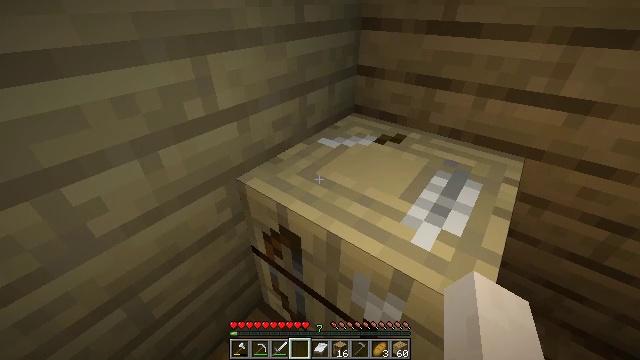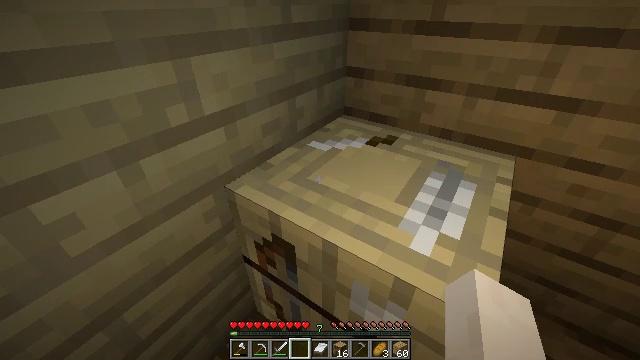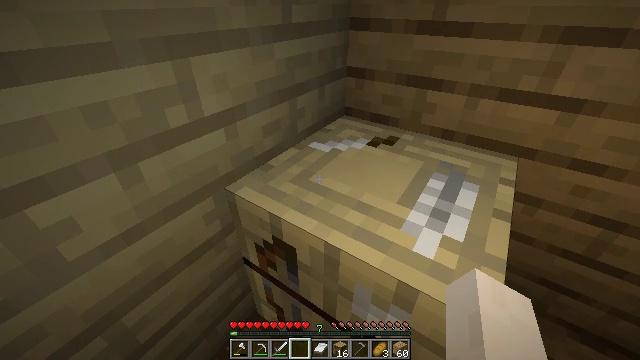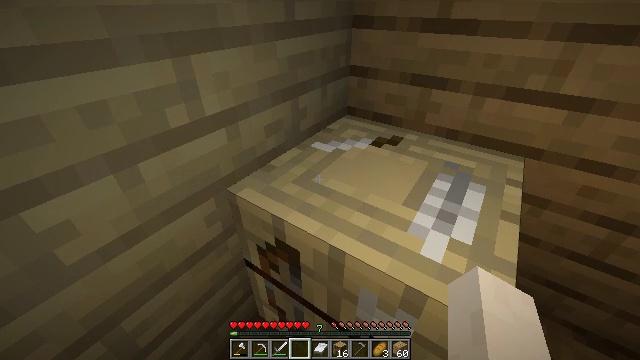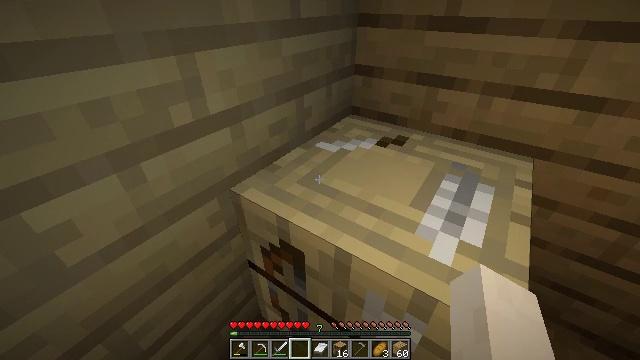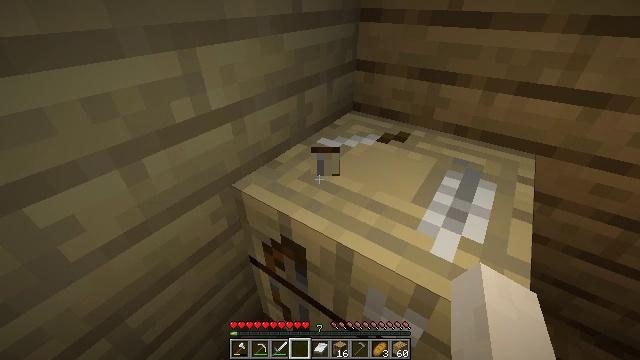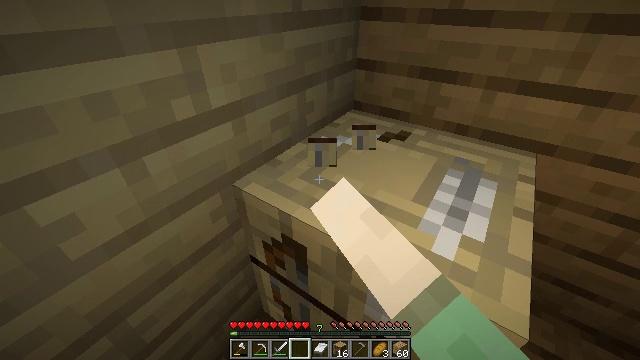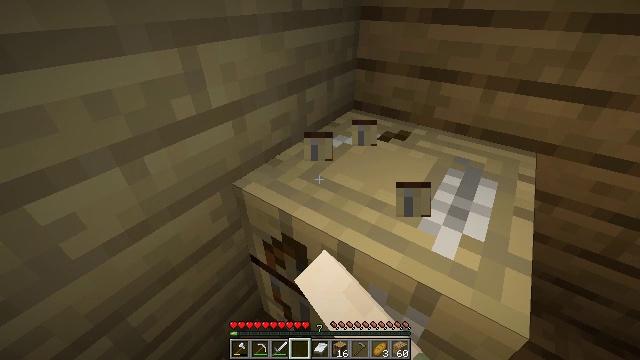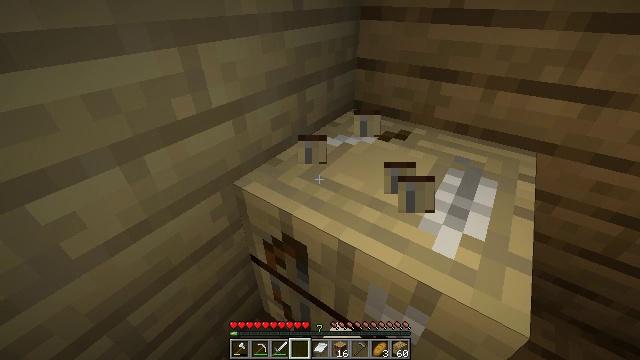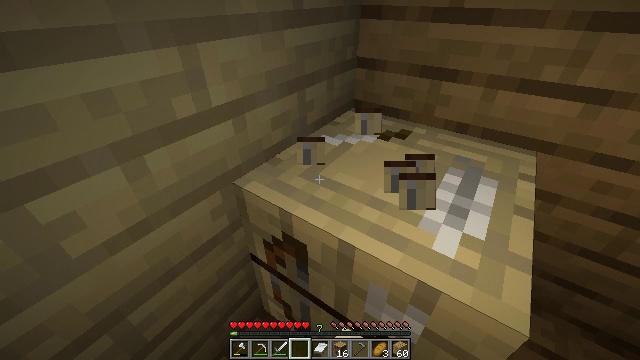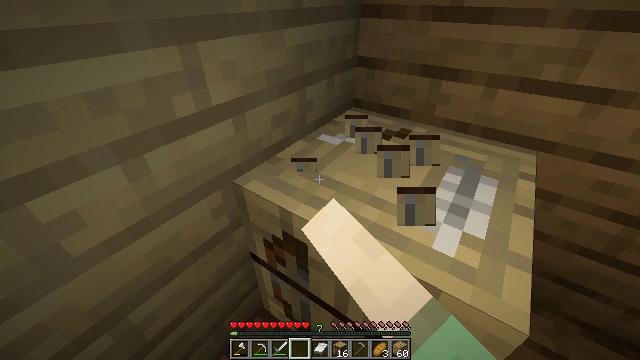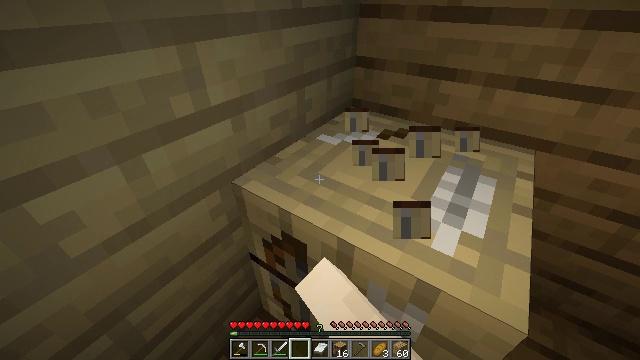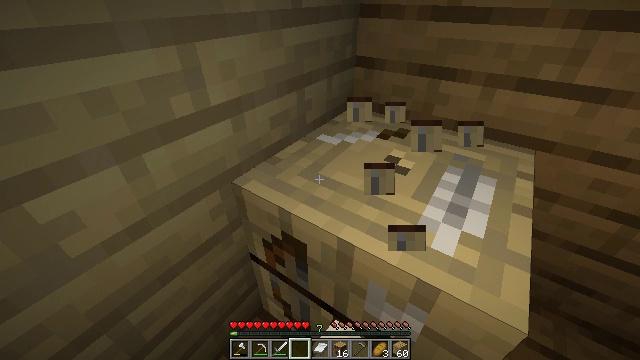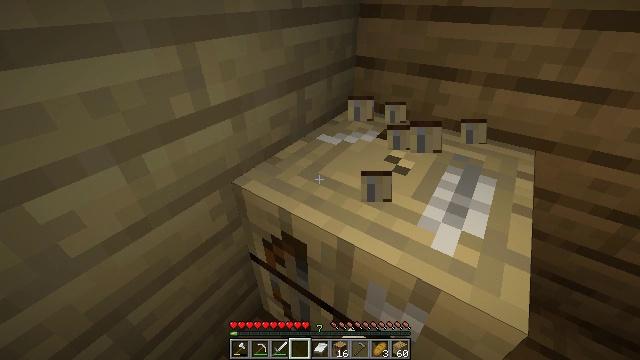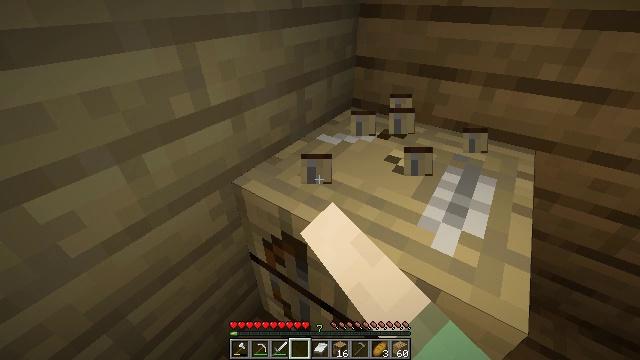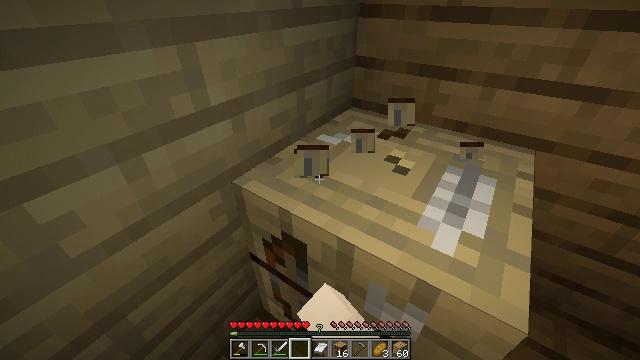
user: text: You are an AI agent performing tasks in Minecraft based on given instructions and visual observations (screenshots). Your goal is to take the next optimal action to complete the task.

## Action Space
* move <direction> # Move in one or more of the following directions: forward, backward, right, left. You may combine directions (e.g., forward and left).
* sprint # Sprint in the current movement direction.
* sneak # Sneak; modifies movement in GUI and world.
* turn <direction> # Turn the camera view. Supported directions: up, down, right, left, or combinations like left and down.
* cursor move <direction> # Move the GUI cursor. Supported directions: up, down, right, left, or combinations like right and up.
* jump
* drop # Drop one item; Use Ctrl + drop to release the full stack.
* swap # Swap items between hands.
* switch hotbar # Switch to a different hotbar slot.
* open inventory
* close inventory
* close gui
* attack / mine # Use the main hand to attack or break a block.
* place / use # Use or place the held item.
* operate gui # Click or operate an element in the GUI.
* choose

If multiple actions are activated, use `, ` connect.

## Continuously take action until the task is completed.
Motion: motion action
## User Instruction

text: Recycle the fletching table.
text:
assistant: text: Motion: turn right
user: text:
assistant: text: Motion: no_op
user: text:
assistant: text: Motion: no_op
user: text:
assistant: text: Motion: no_op
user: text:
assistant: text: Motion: attack / mine
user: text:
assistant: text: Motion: attack / mine
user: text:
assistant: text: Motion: attack / mine
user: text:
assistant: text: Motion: attack / mine
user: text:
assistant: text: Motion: attack / mine
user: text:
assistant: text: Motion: attack / mine
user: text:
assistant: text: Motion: attack / mine
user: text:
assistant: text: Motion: attack / mine
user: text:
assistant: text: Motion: attack / mine
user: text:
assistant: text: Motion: attack / mine
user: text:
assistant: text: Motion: attack / mine
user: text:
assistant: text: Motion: attack / mine
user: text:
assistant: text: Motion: attack / mine
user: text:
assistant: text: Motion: attack / mine
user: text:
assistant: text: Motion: turn right, attack / mine
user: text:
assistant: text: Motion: turn right, attack / mine
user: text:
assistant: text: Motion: attack / mine
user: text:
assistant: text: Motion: attack / mine
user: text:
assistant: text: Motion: attack / mine
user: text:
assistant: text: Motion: attack / mine
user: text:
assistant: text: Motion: attack / mine
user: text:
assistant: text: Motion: attack / mine
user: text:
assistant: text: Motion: attack / mine
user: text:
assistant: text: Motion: attack / mine
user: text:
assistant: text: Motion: attack / mine
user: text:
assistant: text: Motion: attack / mine